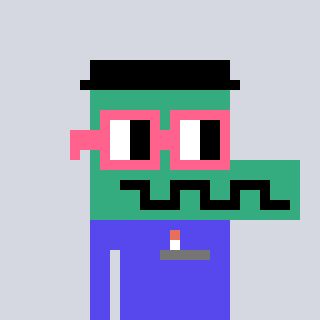
a pixel art character with square pink glasses, a crocodile-shaped head and a computerblue-colored body on a cool background